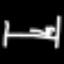
Label: bed